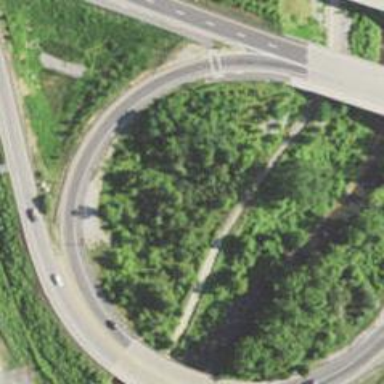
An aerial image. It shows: Asphalt cycleway.